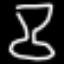
Label: hourglass